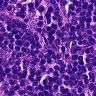
Metastatic tissue present: no